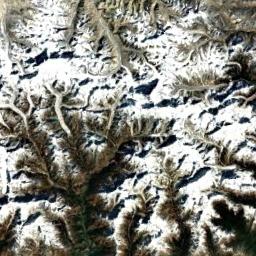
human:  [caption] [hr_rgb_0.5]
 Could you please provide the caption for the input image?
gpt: The snowberg is partly covered with snow and ice and the snowberg consist of lots of ridges and valleys .

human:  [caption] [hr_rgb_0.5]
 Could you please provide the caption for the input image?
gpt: The snow berg is consist of bare land and white snow .

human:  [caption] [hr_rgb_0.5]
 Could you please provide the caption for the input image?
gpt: The white snow on the snow-capped mountains is veined .

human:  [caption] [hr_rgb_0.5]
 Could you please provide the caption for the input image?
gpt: The ground on the snowberg is uneven .

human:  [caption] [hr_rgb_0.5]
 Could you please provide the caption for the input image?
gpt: There are much snow and some bare land on the snowberg .